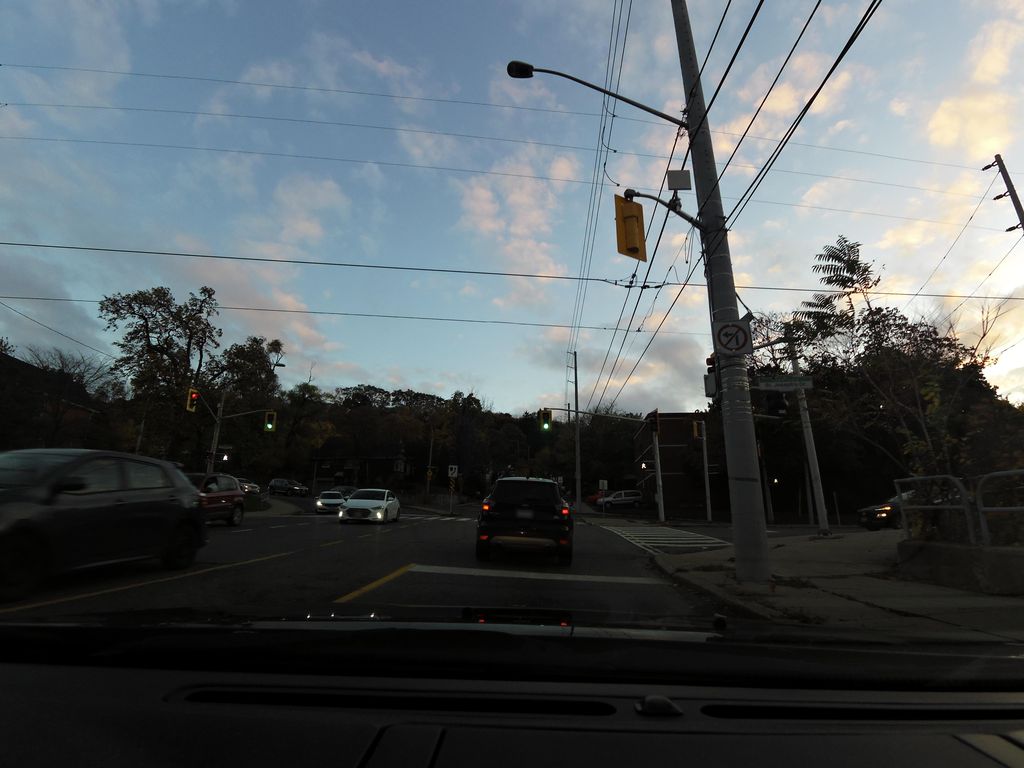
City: hamilton